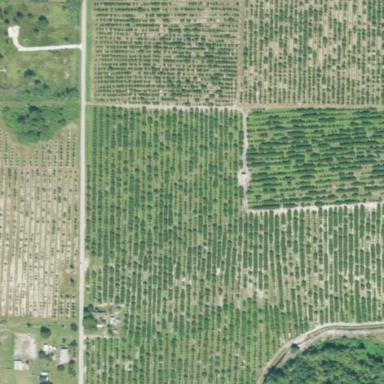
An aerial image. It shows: Orchard.